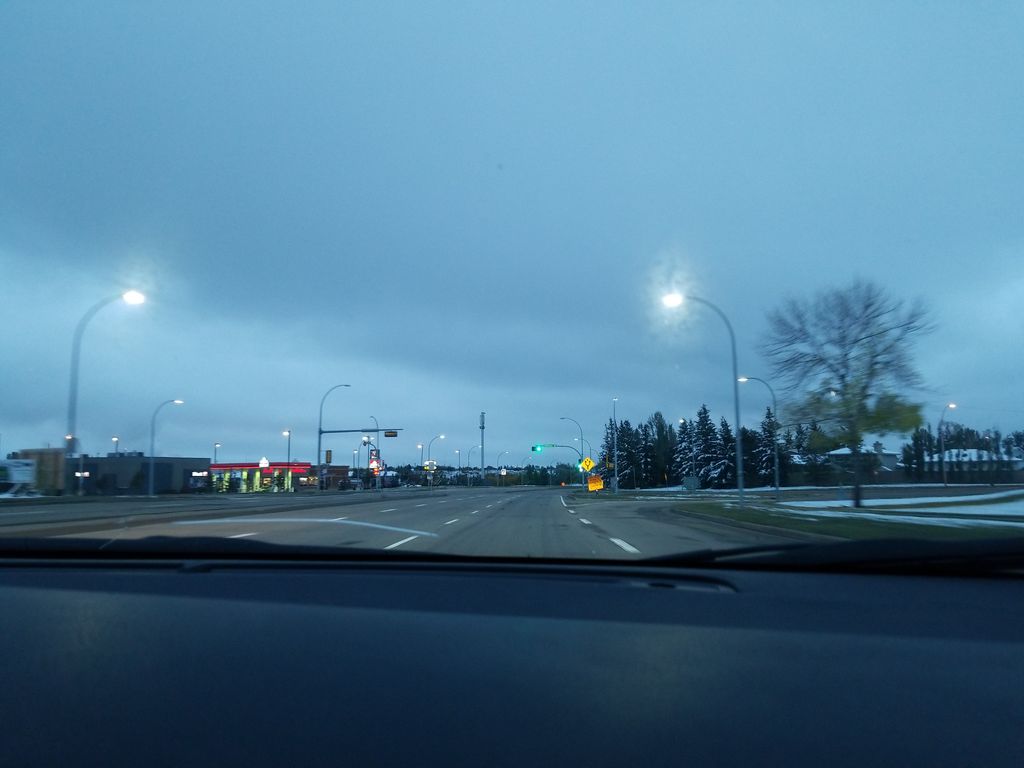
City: edmonton